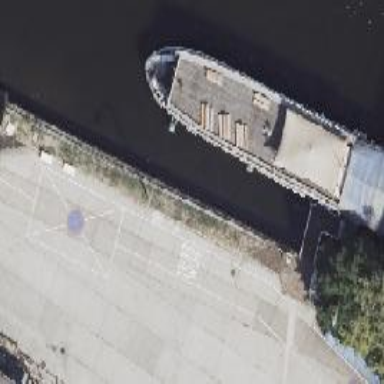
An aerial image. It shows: Nightclub housed inside boat.